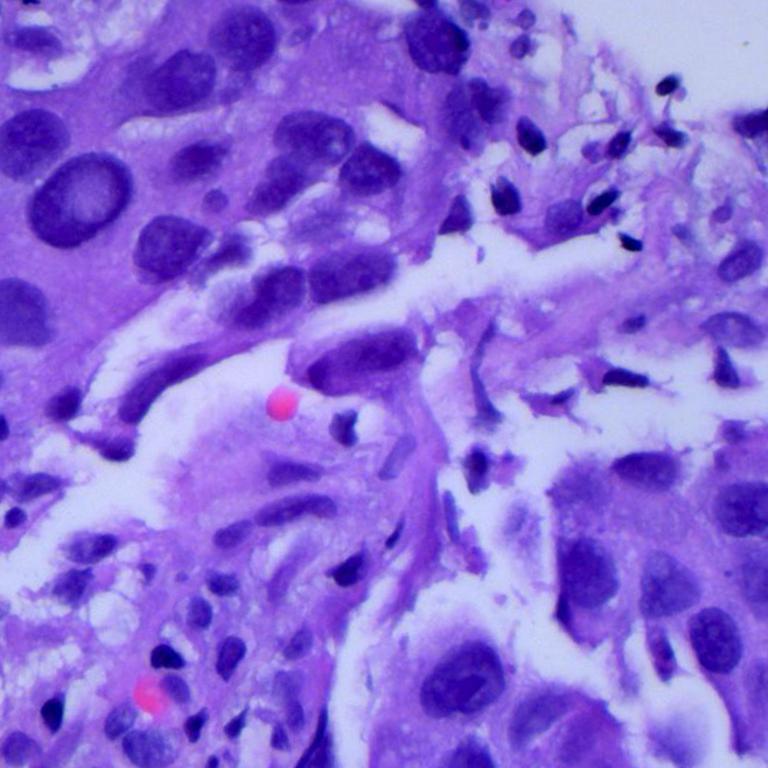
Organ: lung
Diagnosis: adenocarcinomas